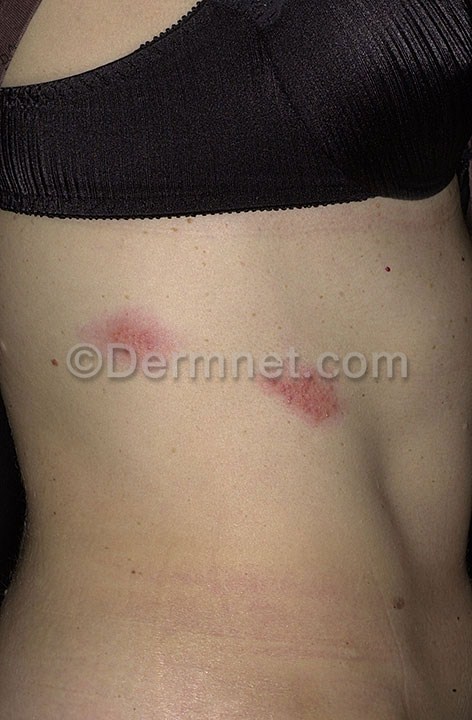
Disease: Warts Molluscum and other Viral Infections